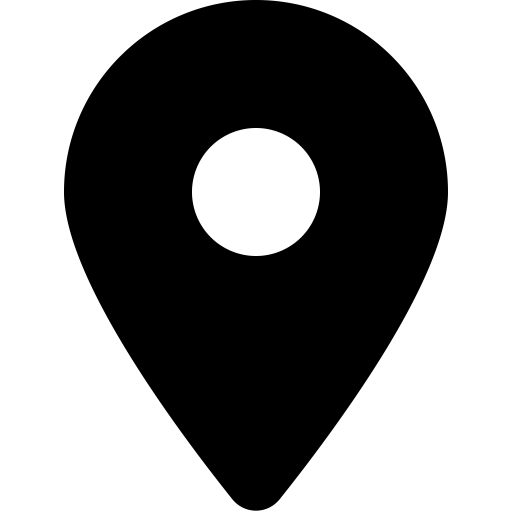
Tags: icon, FontAwesome, fa-icon, solid, location, dot